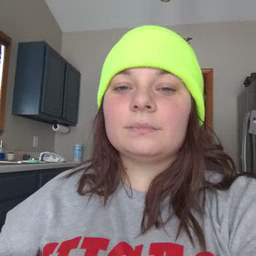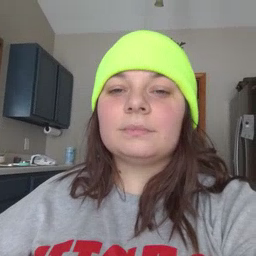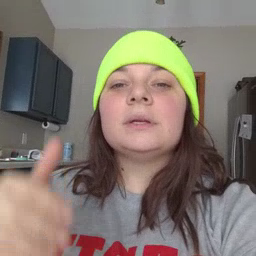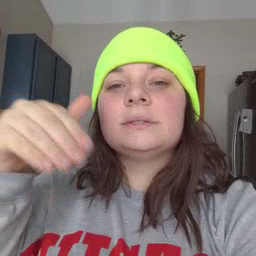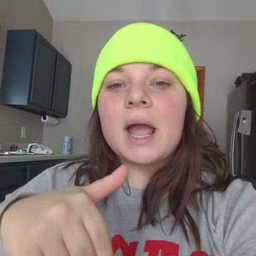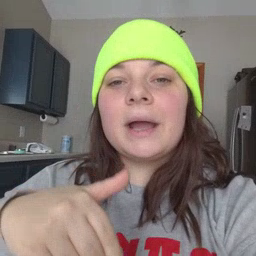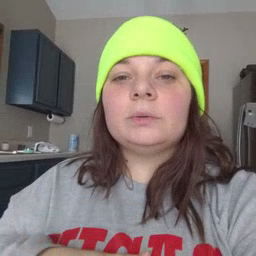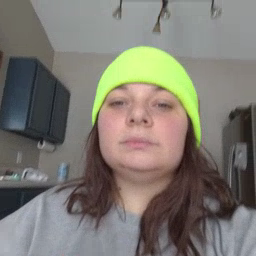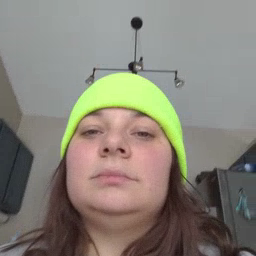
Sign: down